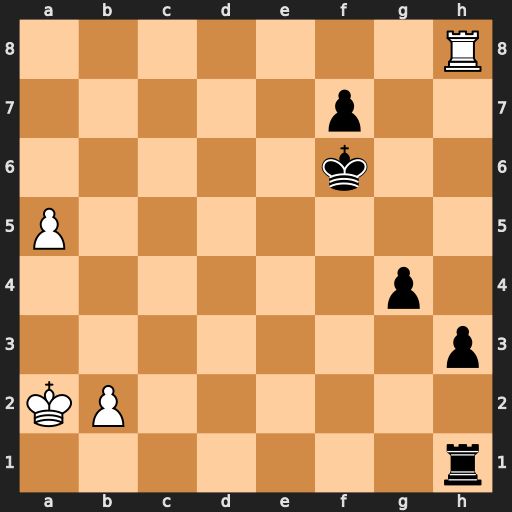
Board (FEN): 7R/5p2/5k2/P7/6p1/7p/KP6/7r
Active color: w
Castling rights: -
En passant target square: -
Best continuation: a6 g3 a7 Ra1+ Kxa1